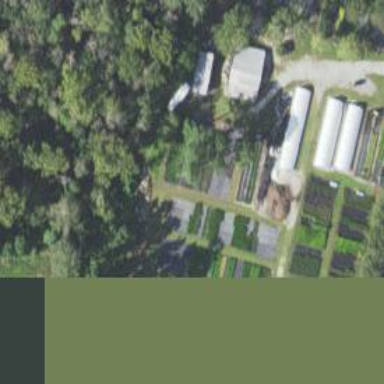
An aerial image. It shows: Wholesale shop located in garden area.